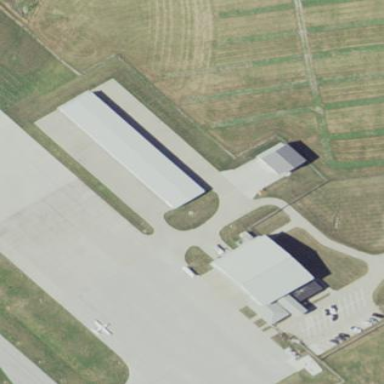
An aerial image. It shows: Hangar located at airport.